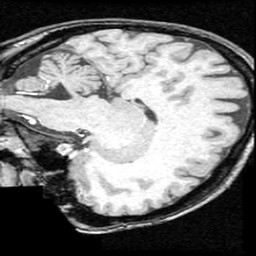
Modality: T1w
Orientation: sagittal
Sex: female
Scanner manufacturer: ge
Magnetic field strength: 1.5 T
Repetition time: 21 s
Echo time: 0.008 s